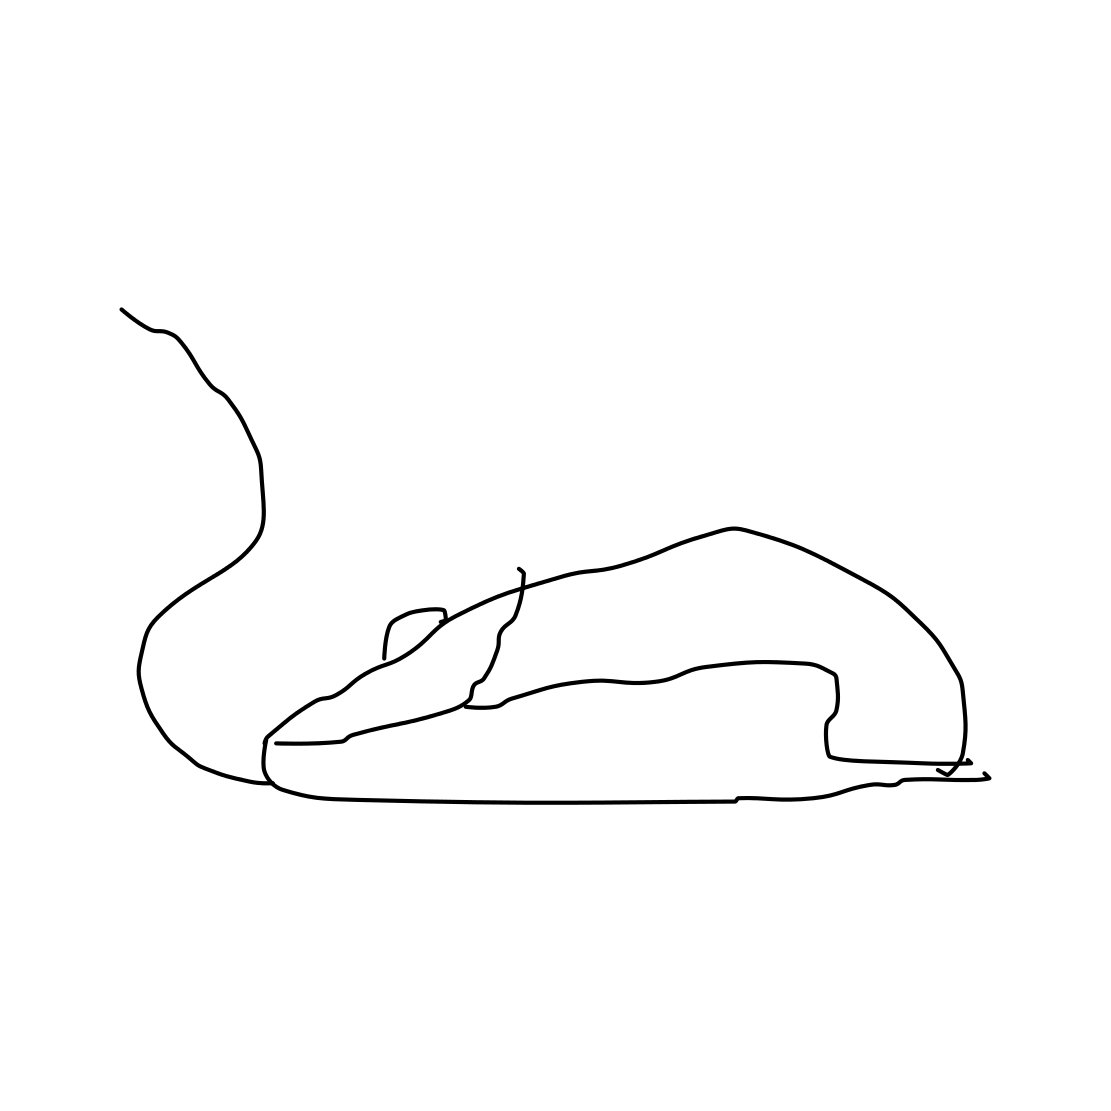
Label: computer-mouse